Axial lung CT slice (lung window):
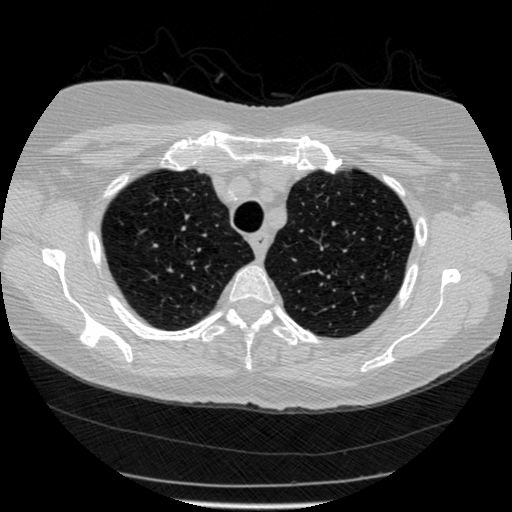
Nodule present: no